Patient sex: M
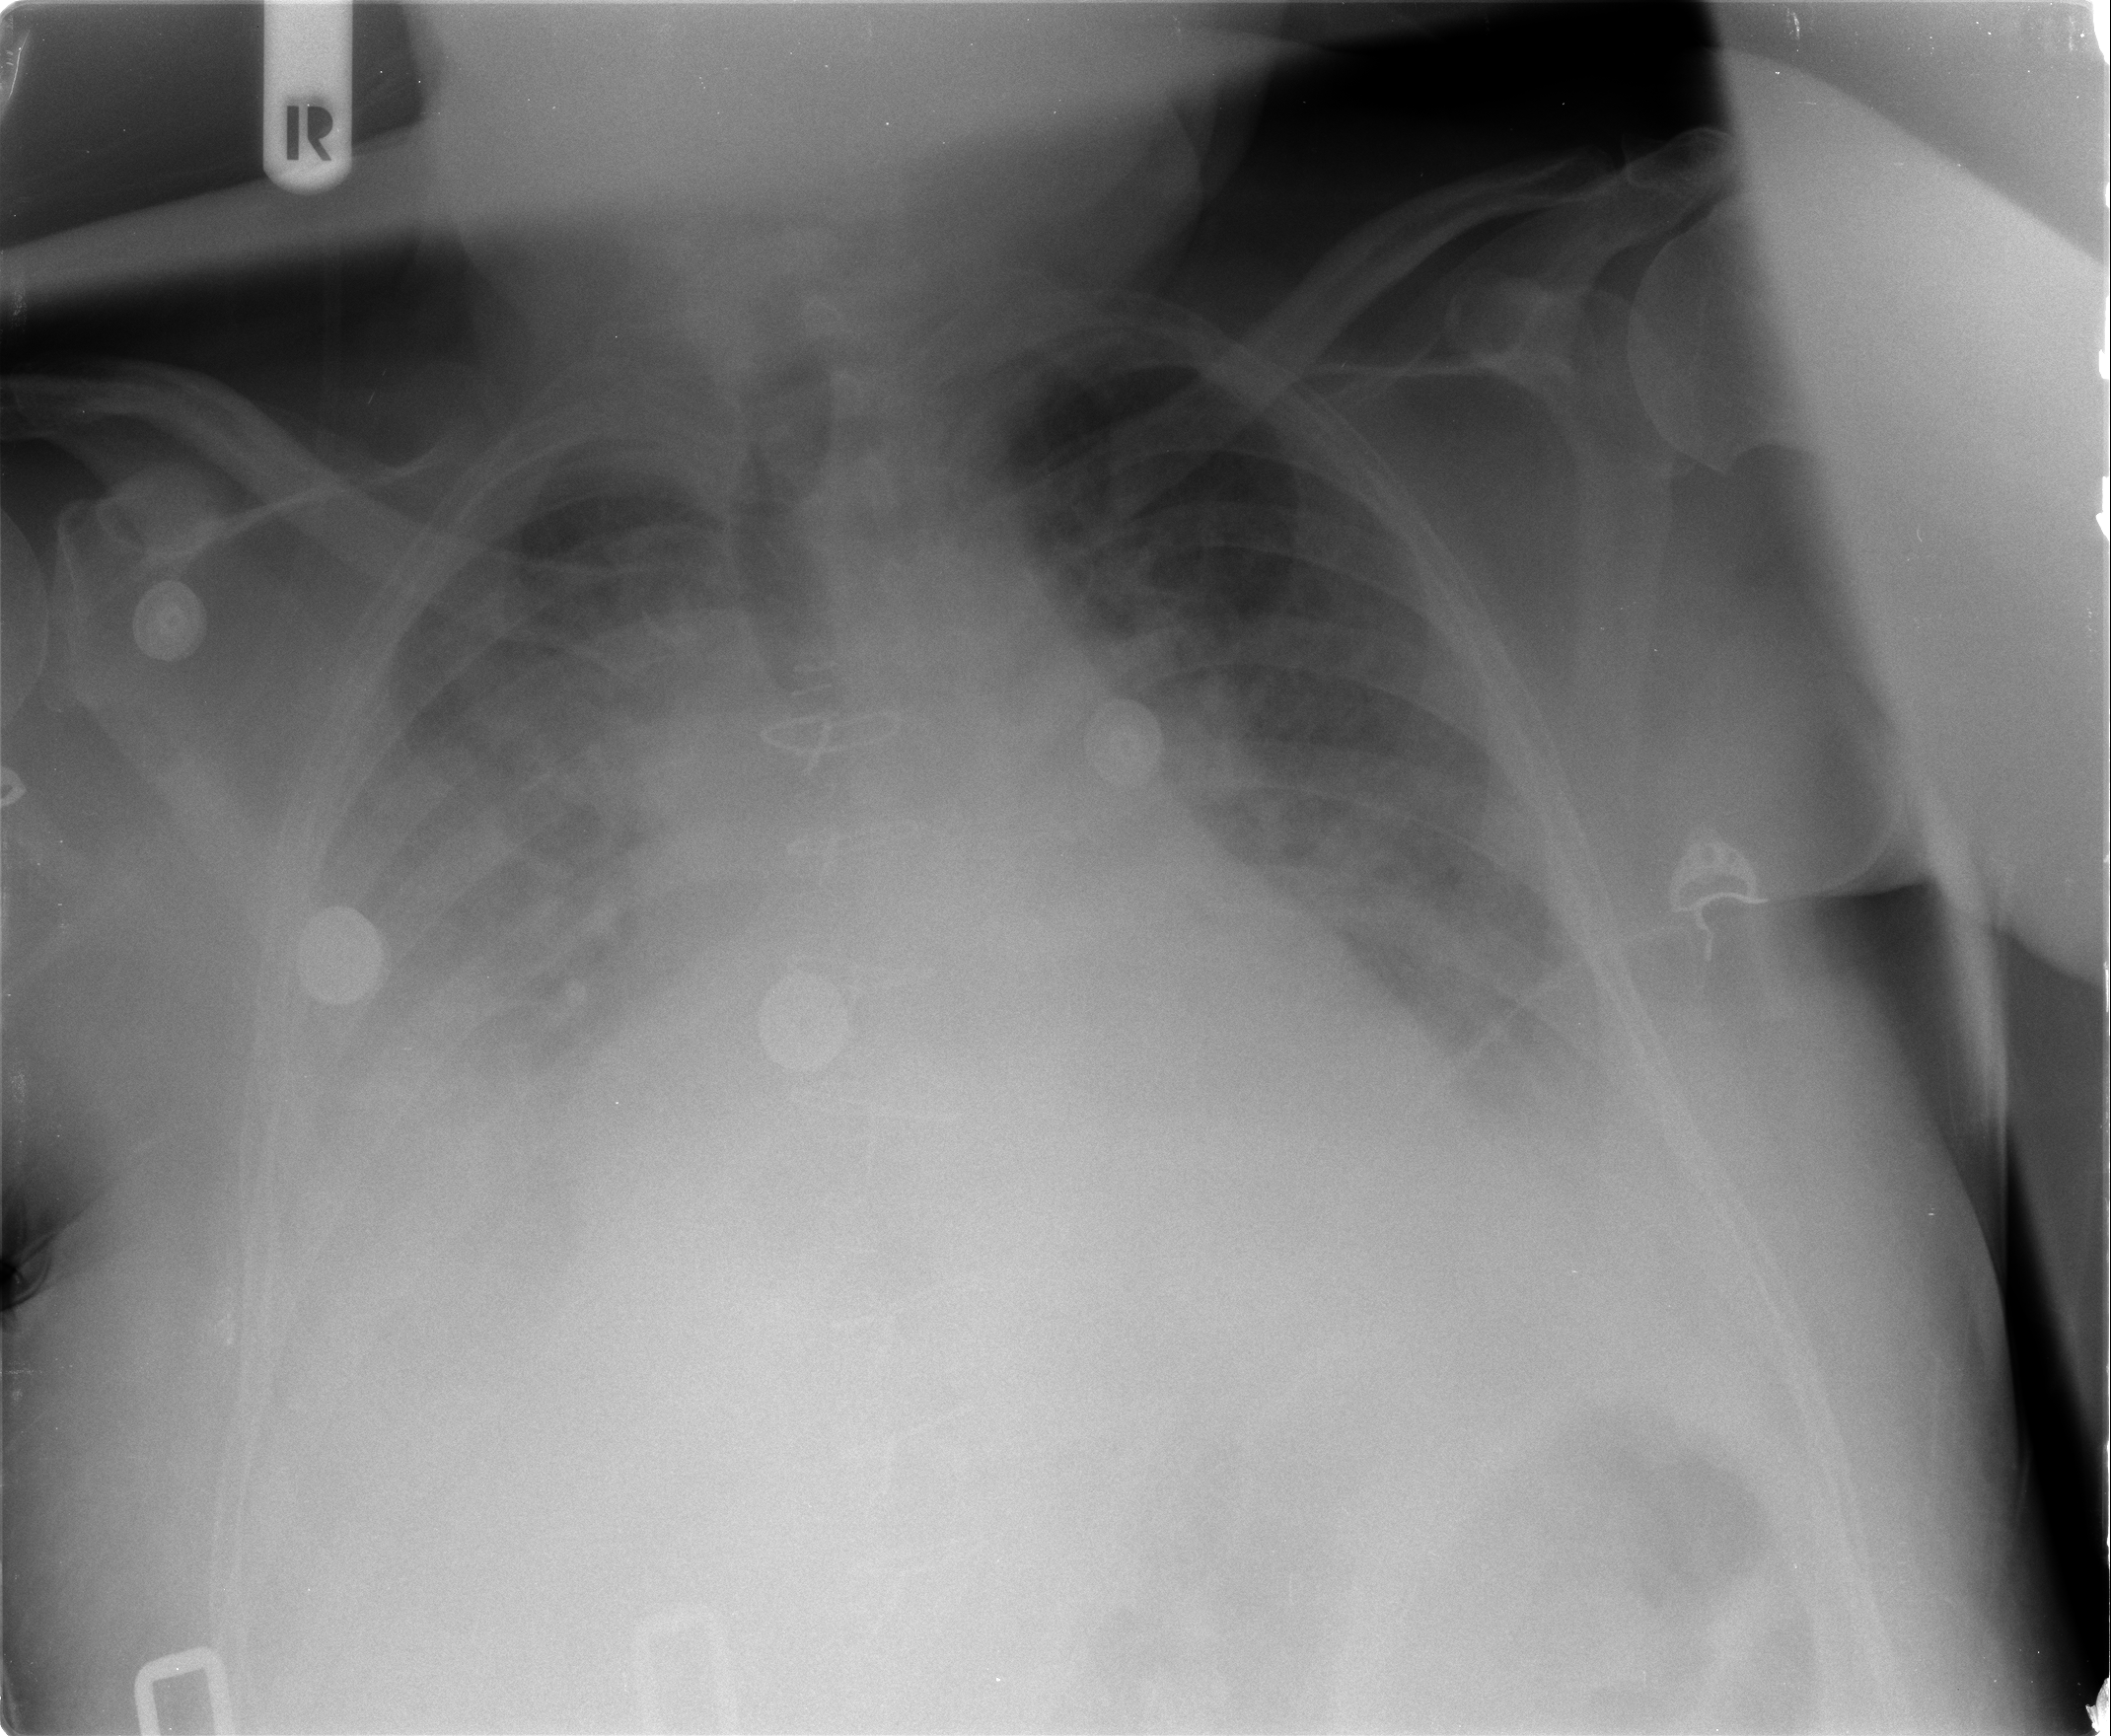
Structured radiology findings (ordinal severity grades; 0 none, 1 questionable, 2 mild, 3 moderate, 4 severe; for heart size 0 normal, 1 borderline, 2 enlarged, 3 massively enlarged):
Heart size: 2
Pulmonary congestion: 3
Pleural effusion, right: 3
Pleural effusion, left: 3
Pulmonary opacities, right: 3
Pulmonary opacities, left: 2
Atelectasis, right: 3
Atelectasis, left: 3